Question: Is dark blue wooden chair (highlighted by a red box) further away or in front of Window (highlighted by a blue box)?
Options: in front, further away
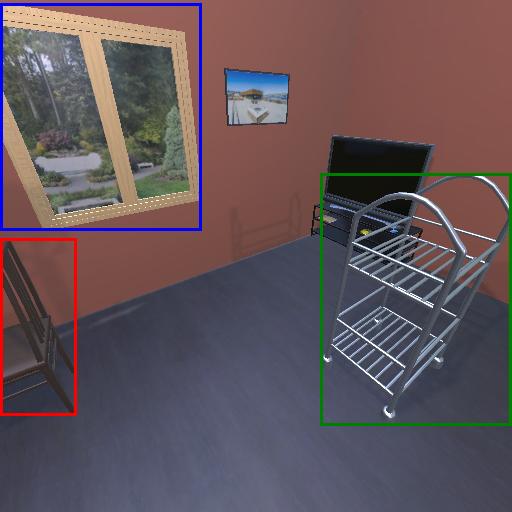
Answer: in front